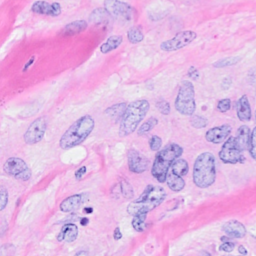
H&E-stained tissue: Breast